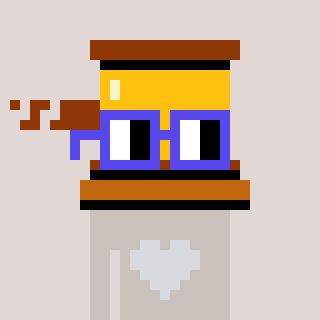
a pixel art character with square blue glasses, a gavel-shaped head and a foggrey-colored body on a warm background